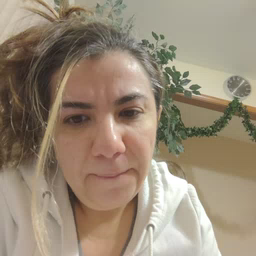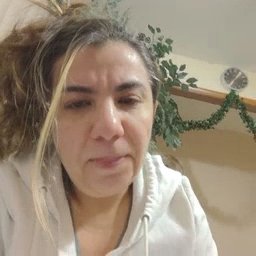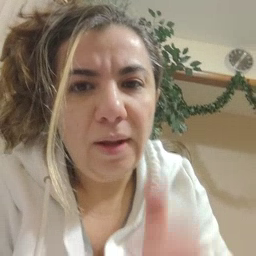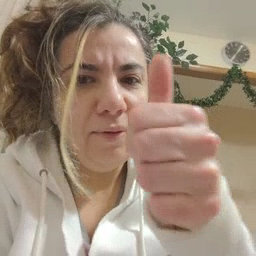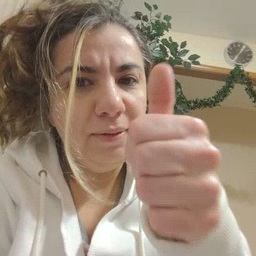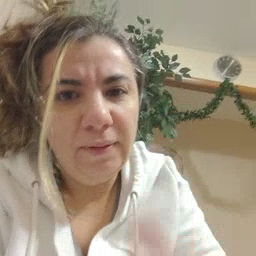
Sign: yourself